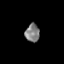
Tissue: skin
Cell type: Epithelial cells
Senescence score: 0.7405
Nuclear area (px): 254
Mean DAPI intensity: 126.815